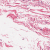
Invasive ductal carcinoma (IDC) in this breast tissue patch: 0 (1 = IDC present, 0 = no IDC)